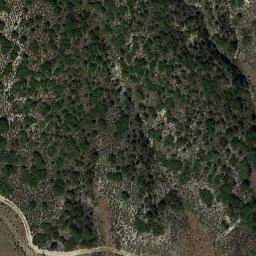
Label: chaparral